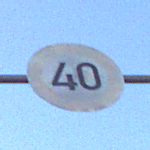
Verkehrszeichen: Geschwindigkeit40
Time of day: Dawn
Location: Outdoor (Nature)
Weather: Clear
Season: NotSpecified
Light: Natural